Field crop: maize
Growth stage: 2
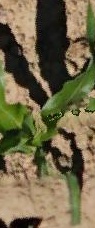
Species: maize